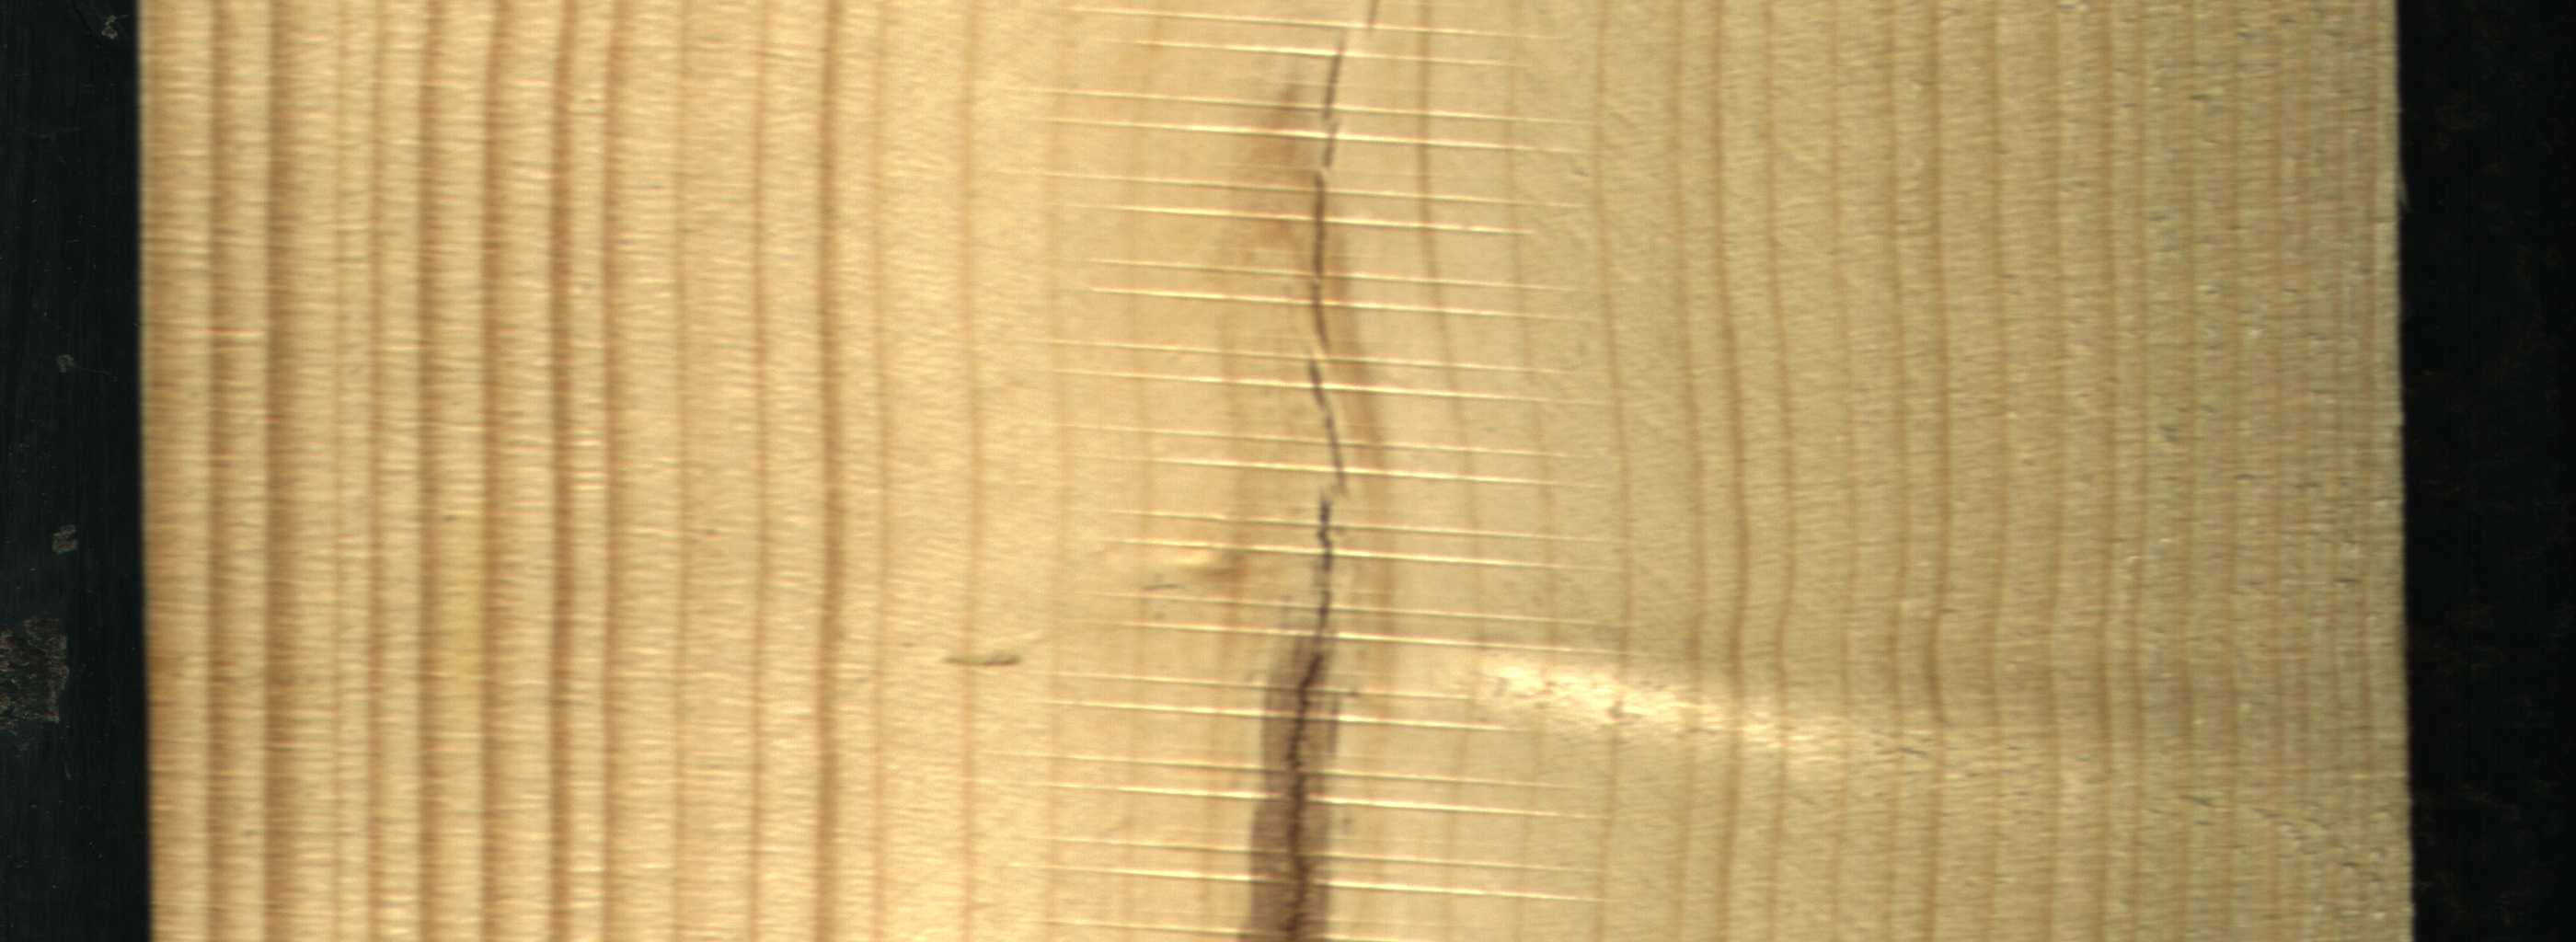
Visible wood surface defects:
Marrow
Crack
Crack